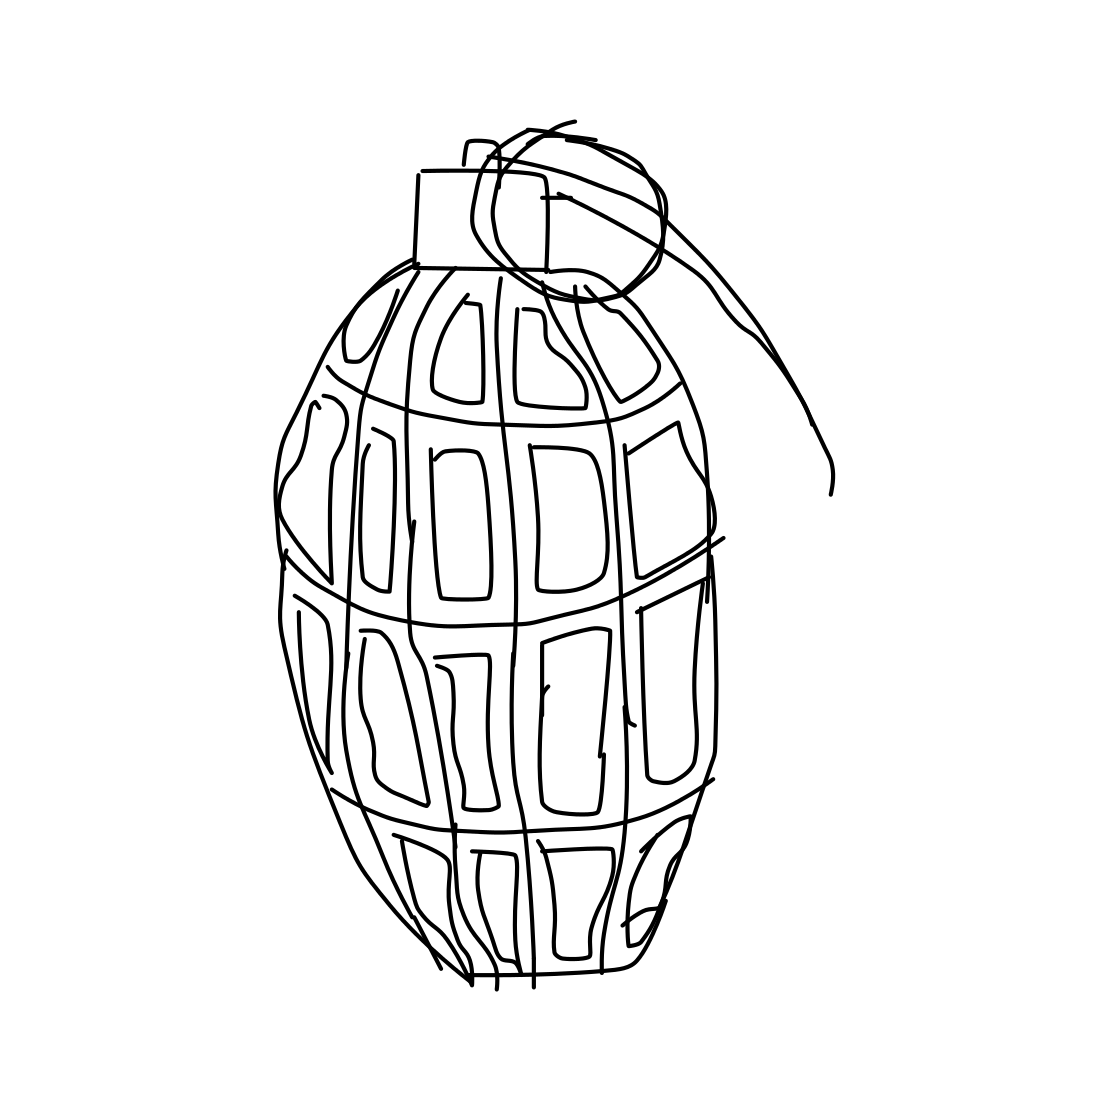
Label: grenade